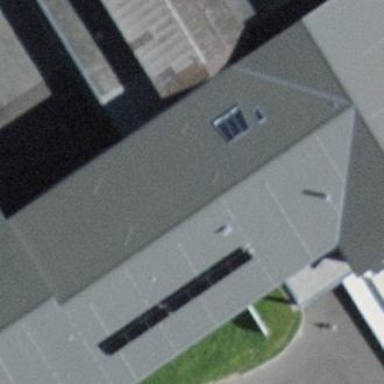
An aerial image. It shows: School building.